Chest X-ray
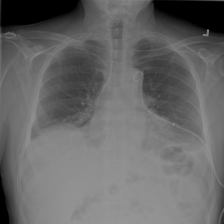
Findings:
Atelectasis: positive
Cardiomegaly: negative
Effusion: negative
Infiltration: negative
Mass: negative
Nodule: negative
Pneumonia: negative
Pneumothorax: negative
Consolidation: positive
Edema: negative
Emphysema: negative
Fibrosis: negative
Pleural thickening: negative
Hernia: negative